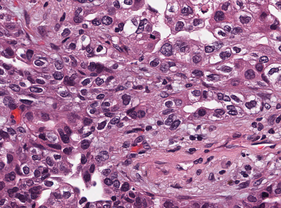
Tumor epithelial tissue: yes
Tumor-associated stroma tissue: yes
Normal tissue: no